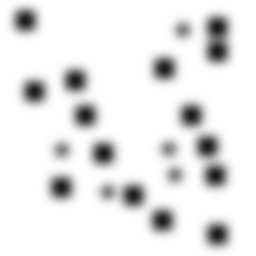
Squares: 15
Triangles: 0
Stars: 5
Total shapes: 20